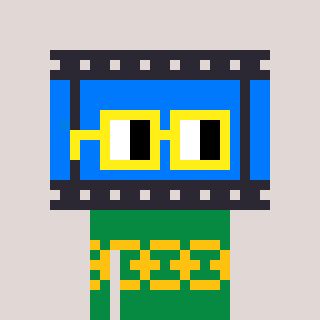
a pixel art character with square yellow glasses, a film strip-shaped head and a green-colored body on a warm background